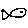
Label: fish